Question: I'm trying to convert a 'String' value to a LatLng type to add Polylines inside a google map.
I am using this way:
'''
List<LatLng> list = new List<LatLng>();
list.add(new LatLng(double.tryParse(stringArray[0]), double.tryParse(stringArray[1]));
'''
my problem is that I have this values '-103.43202524,19.<PHONE>' and when I print that list, I get
'-90,19.<PHONE>' and no matter what number is in the 1rst value I always get '-90'

Can someone help me please?
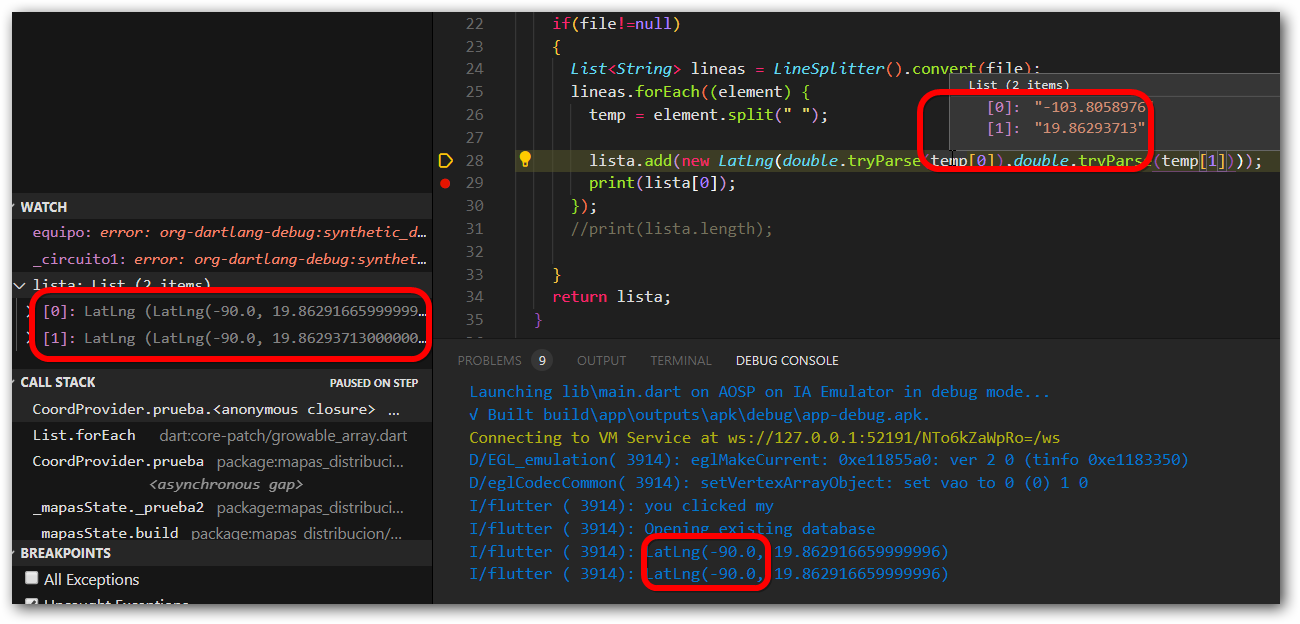
Answer: Latitude ranges from '[-90, 90]', so when you input '-103' it's setting it to the nearest valid value, '-90'. Assuming you meant to have the be '-103', you need to switch the argument order when creating the 'LatLng' object.